Interaction volume radius: 10 \u00c5
Interaction volume height: 10 \u00c5
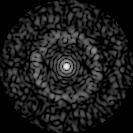
Disorder parameter: 0.82